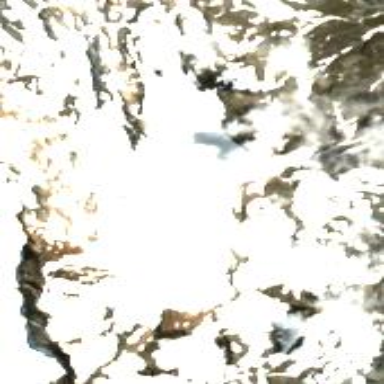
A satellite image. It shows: Stunning view of glacier.